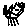
Label: cat